Question: Here is my html and css. I am able to stack one div onto another in order to create something like given in the image.I am struggling to add a trapezoidal shadow(3-d) as shown in the image.

'''
.another {
background-color: #9D8F7E;
height: 50px;
position: relative;
top: 30px;
margin: 50px 0px -48px 0px;
width: 90px;
border: 1px ridge black;
}
'''
'''
<div class="another"></div>
'''
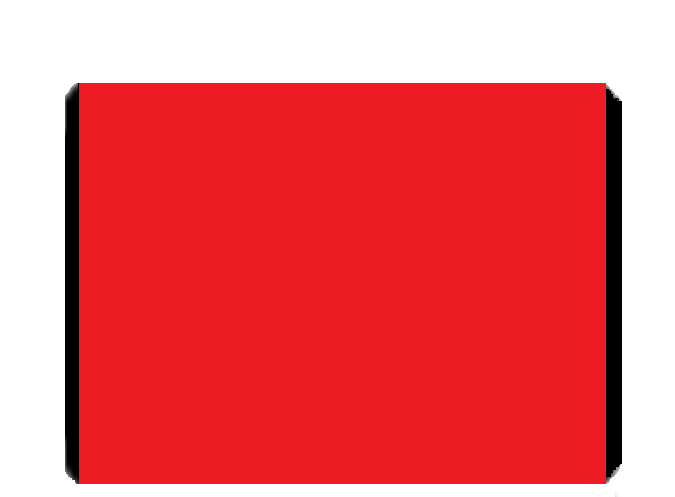
Answer: 'clip-path' can do this:
'''
.box {
--s:20px;
width:300px;
height:200px;
background:red;
border-left: var(--s) solid;
border-right:var(--s) solid;
clip-path:polygon(
0 var(--s) ,var(--s) 0,
calc(100% - var(--s)) 0 ,100% var(--s),
100% calc(100% - var(--s)),calc(100% - var(--s)) 100%,
var(--s) 100% ,0 calc(100% - var(--s)))
}
'''
'''
<div class="box"></div>
'''
to make a shadow effect you can try pseudo element with some filter:
'''
.box {
width:300px;
height:200px;
background:red;
margin:0 30px;
position:relative;
}
.box:before,
.box:after{
content:"";
position:absolute;
z-index:-1;
top:1px;
bottom:1px;
width:30px;
filter:blur(3px);
background:#000;
}
.box:before {
right:100%;
transform:perspective(100px) rotateY(-35deg);
transform-origin:right;
}
.box:after {
left:100%;
transform:perspective(100px) rotateY(35deg);
transform-origin:left;
}
'''
'''
<div class="box"></div>
'''